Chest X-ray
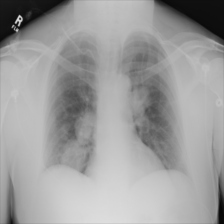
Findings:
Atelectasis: negative
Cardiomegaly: negative
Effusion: negative
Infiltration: negative
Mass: negative
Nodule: negative
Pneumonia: negative
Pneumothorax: negative
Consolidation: negative
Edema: negative
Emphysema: negative
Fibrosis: negative
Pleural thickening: negative
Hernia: negative